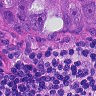
Metastatic tissue present: yes